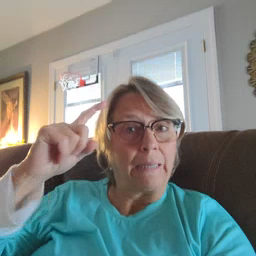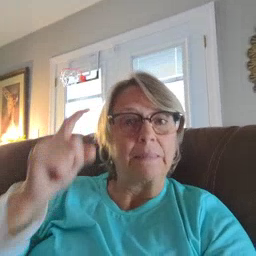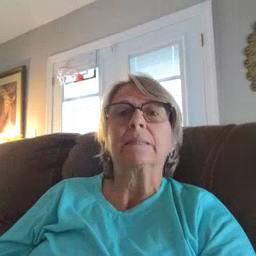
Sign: penny